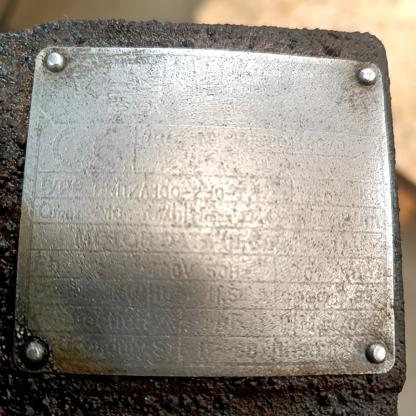
Klasa: tabliczka-znamionowa